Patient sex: M
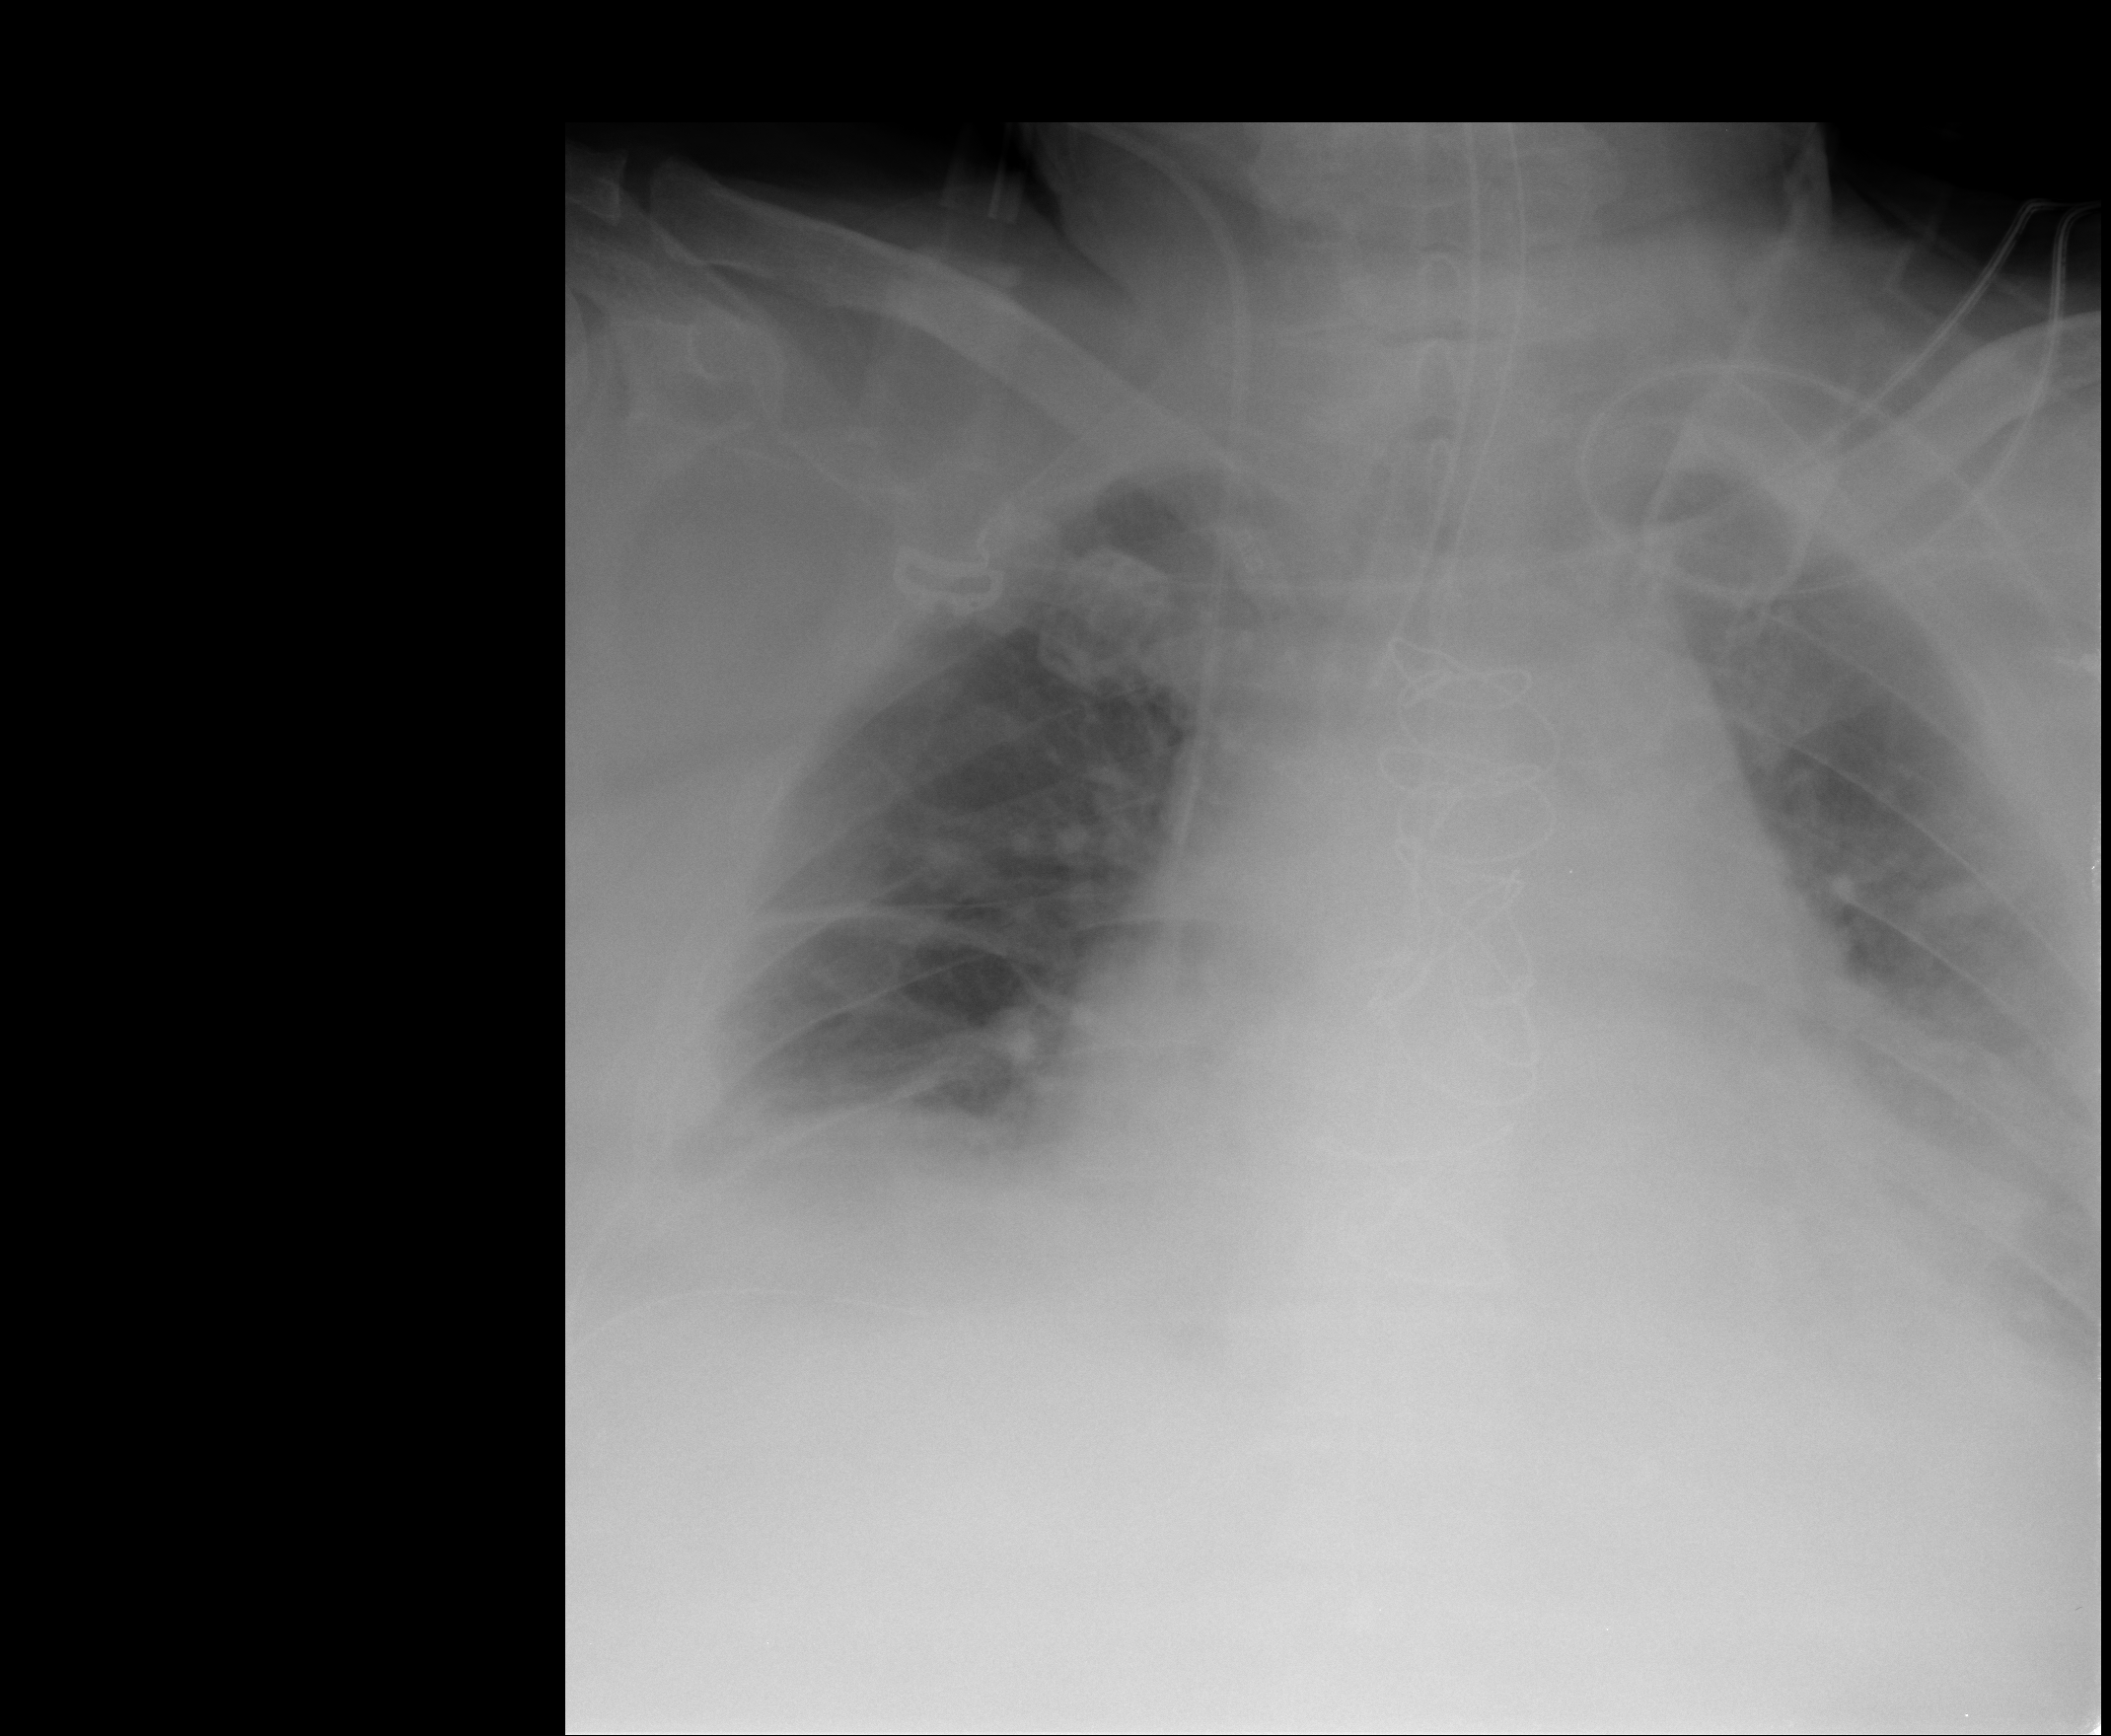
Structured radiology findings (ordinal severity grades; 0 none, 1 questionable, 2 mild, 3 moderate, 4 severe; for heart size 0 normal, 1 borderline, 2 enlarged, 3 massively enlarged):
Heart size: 2
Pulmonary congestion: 2
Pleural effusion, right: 0
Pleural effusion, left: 2
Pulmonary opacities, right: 0
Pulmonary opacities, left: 0
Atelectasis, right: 2
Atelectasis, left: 2